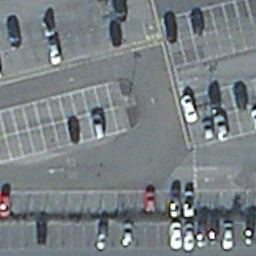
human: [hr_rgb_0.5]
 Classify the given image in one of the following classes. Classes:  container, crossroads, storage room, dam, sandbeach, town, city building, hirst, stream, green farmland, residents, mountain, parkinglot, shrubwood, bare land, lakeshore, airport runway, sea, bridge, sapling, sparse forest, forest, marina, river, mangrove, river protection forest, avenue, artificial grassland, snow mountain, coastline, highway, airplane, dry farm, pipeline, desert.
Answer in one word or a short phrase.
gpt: parkinglot